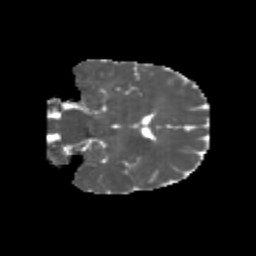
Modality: MD
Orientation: coronal
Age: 23
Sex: male
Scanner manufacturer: siemens
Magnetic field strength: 3 T
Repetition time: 1.8 s
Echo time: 0.07 s